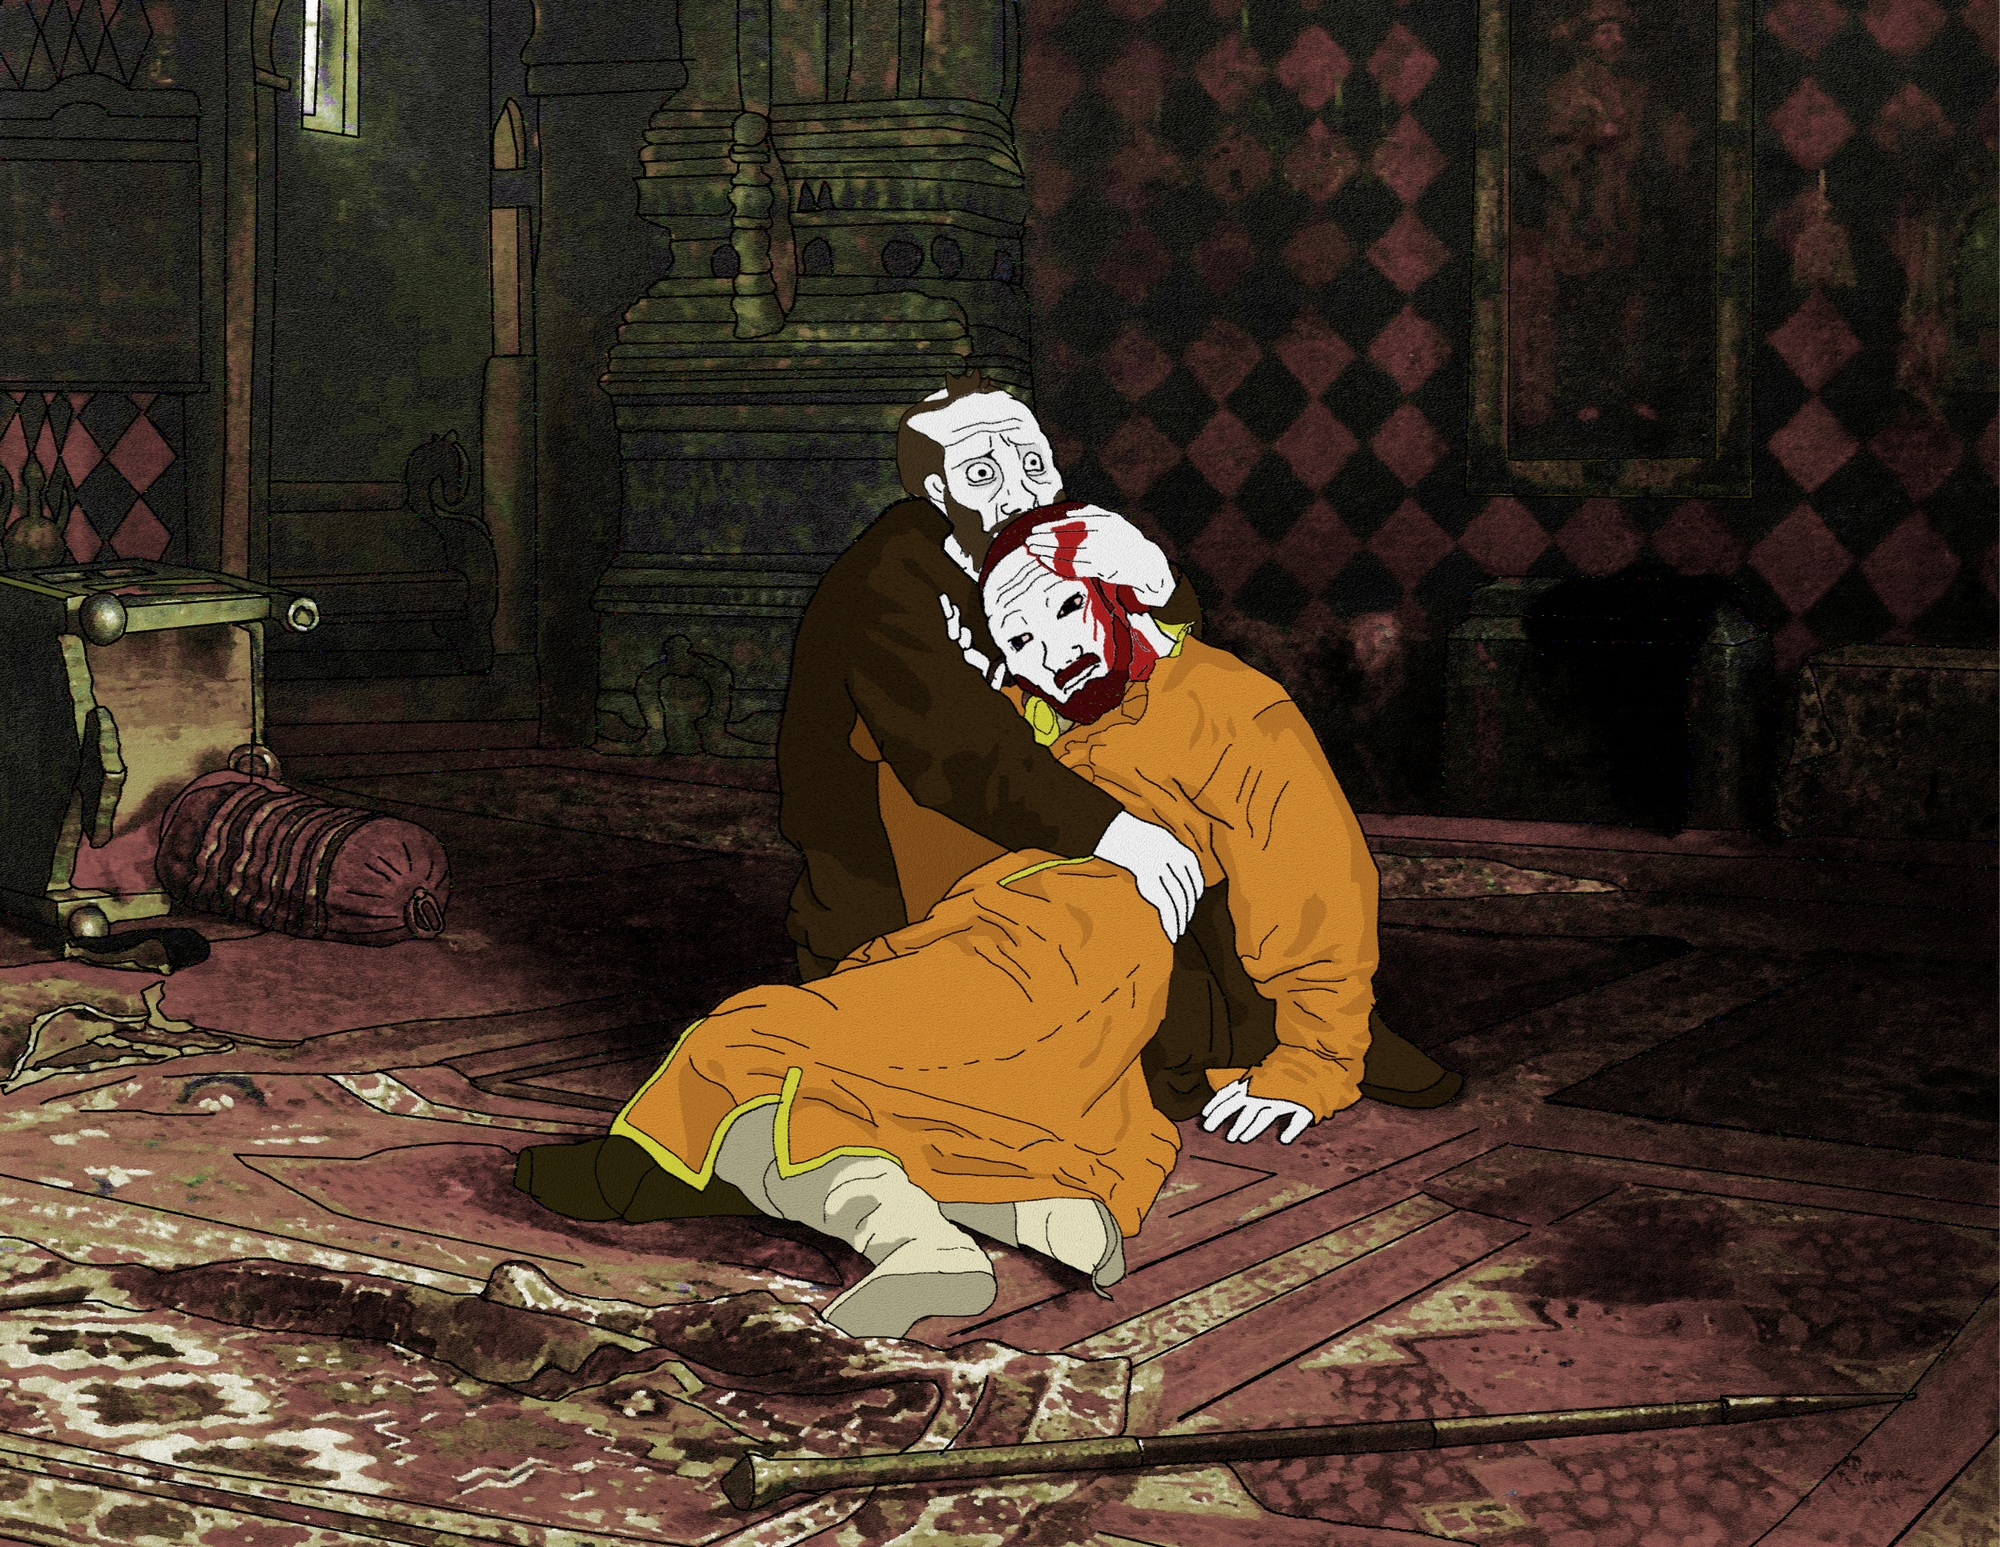
Label: 5_Wojak_with_Background